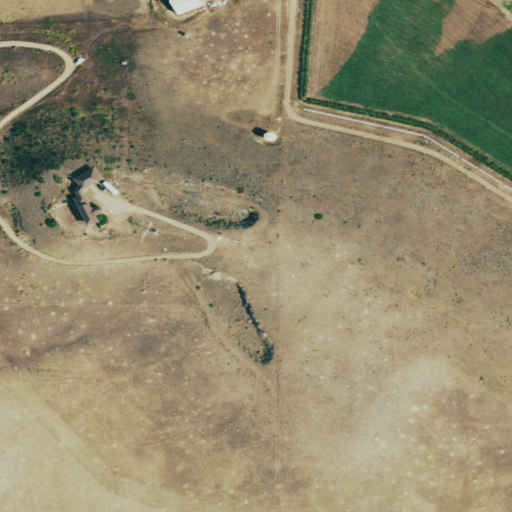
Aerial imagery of mountain in Colorado named Table Top Mountain containing grassland, shrub, and open development